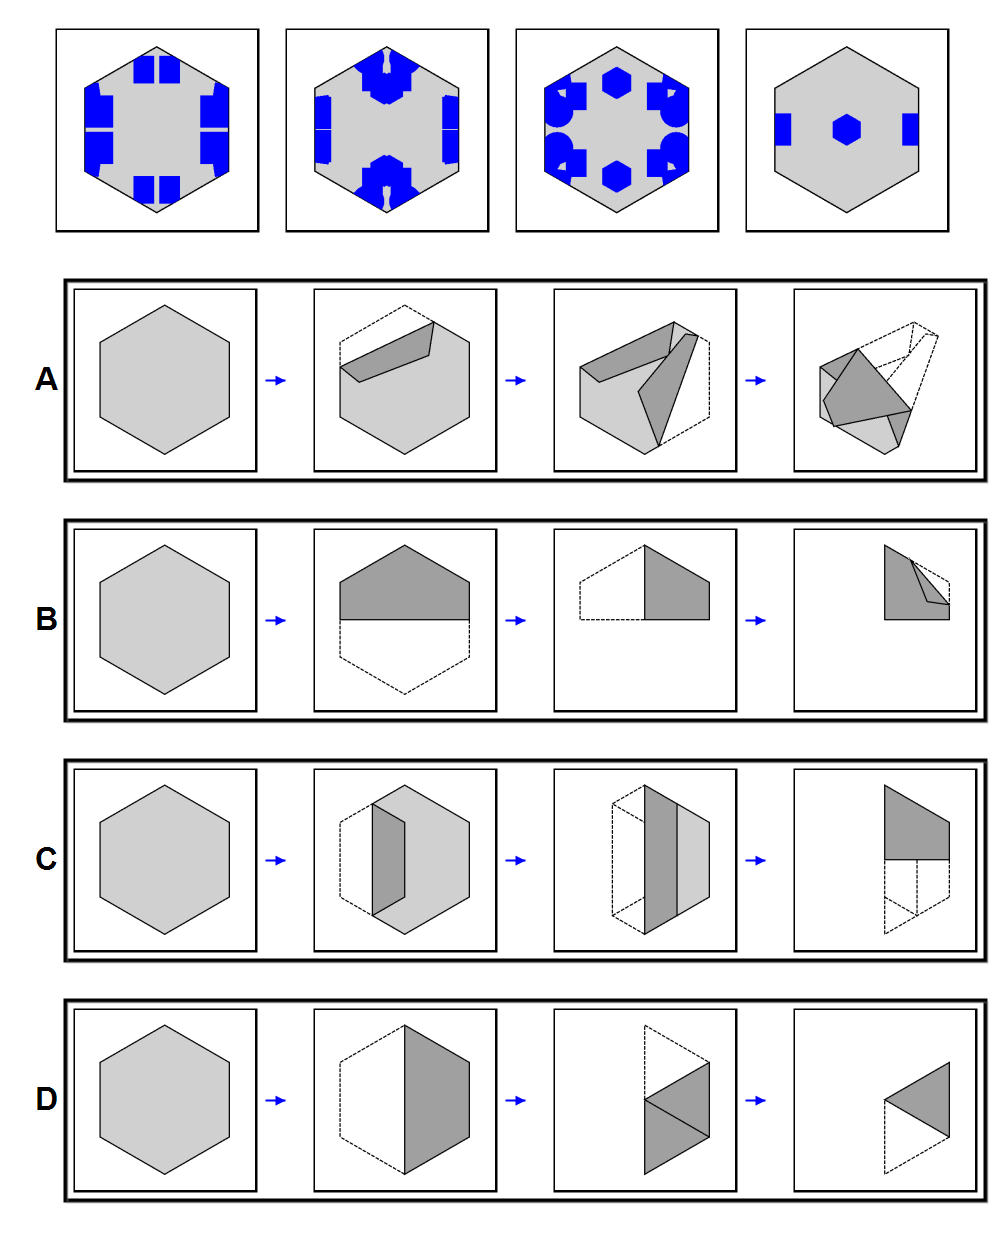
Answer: B